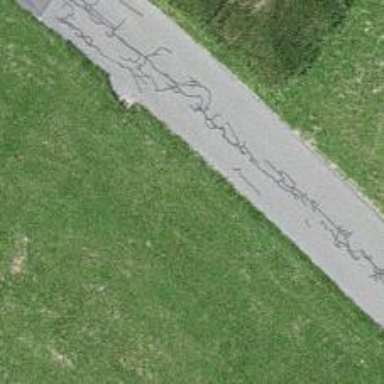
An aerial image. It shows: Unclassified road with asphalt surface.